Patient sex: M
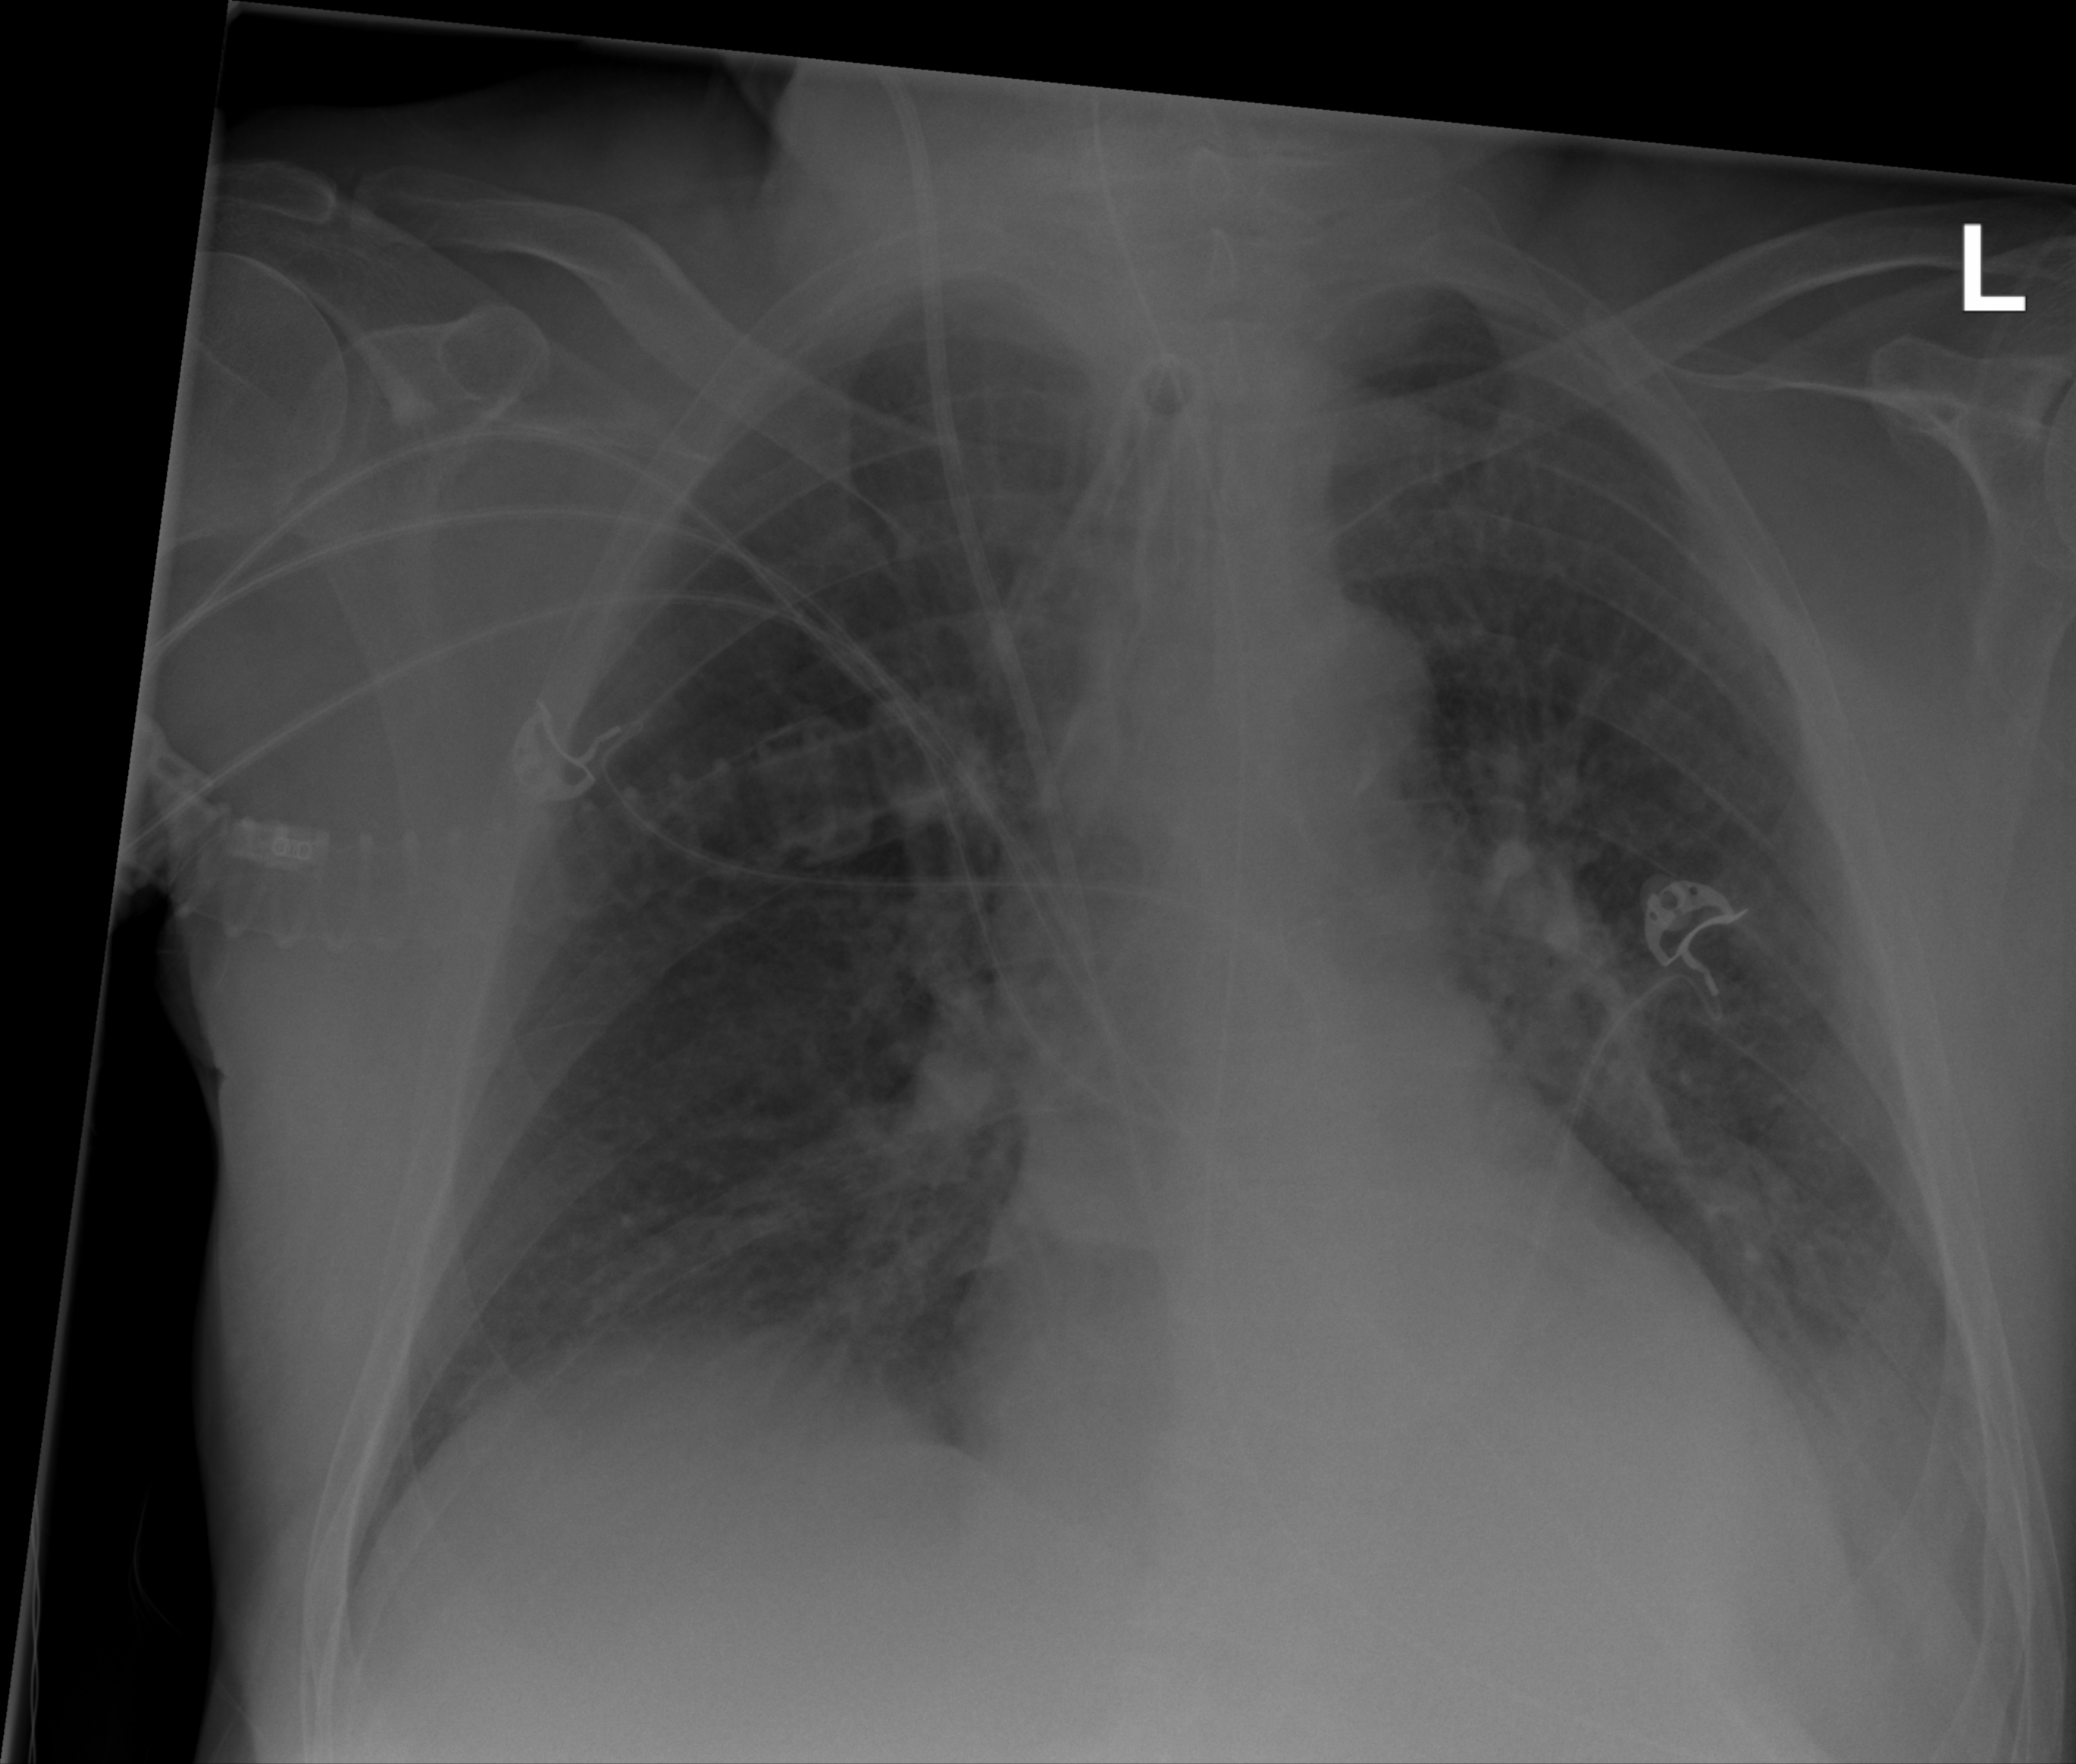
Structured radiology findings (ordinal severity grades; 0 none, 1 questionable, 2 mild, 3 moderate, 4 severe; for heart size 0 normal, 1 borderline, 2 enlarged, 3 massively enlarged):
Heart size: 1
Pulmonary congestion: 1
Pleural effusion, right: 1
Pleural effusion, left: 2
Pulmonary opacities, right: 1
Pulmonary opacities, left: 1
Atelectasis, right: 2
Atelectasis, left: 2